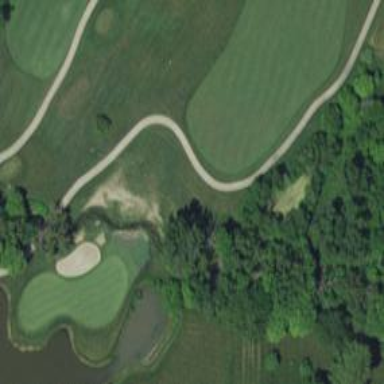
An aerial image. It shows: Pathway for golfing.